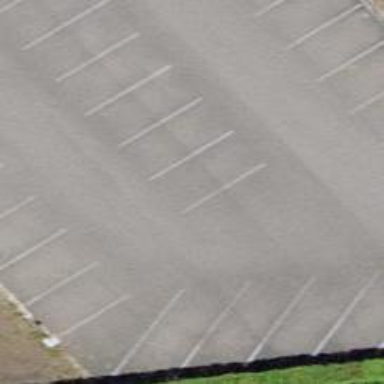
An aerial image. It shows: Asphalt parking aisle designated as service road.